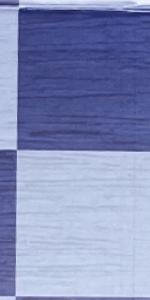
Label: Empty